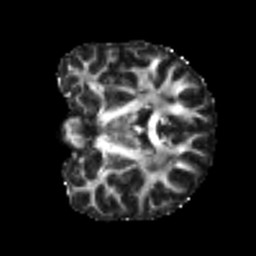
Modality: FA
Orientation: coronal
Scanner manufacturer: siemens
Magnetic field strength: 3 T
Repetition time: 4 s
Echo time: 0.0594 s